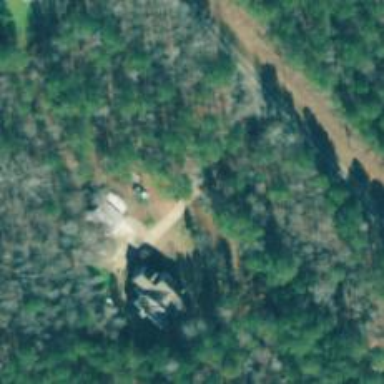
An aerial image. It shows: Driveway leading to service road.